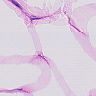
Metastatic tissue present: no